Question: How can i make, say the location(Westonaria)in the image go to the far right of the "cell" in list view?

This is my current code, i 1st tried hard coding spaces(Terrible i know) but also tried android:layout_theEndof="@id/currencyTxt" for example?
'''
<?xml version="1.0" encoding="utf-8"?>
<RelativeLayout xmlns:android="http://schemas.android.com/apk/res/android"
android:layout_width="wrap_content"
android:layout_height="wrap_content"
android:padding="10dp" >
<ProgressBar
android:id="@+id/progress"
android:layout_width="wrap_content"
android:layout_height="wrap_content" />
<ImageView
android:id="@+id/iconImg"
android:layout_width="100dp"
android:layout_height="100dp"
android:layout_marginRight="50dp"/>
<TextView
android:id="@+id/titleTxt"
android:layout_width="wrap_content"
android:layout_height="wrap_content"
android:layout_toRightOf="@id/iconImg"
android:textSize="30sp"
android:textStyle="bold"
/><!--done-->
<TextView
android:id="@+id/userAliasTxt"
android:layout_width="wrap_content"
android:layout_height="wrap_content"
android:layout_toRightOf="@id/iconImg"
android:textSize="12sp"
android:layout_below="@id/titleTxt"
/> <!--done-->
<TextView
android:id="@+id/spacer"
android:text=" "
android:layout_width="wrap_content"
android:layout_height="wrap_content"
android:layout_below="@id/userAliasTxt"
android:textSize="16sp"
android:textStyle="bold"
/><!--done-->
<TextView
android:id="@+id/currencyTxt"
android:layout_width="wrap_content"
android:layout_height="wrap_content"
android:layout_toRightOf="@id/iconImg"
android:layout_below="@id/spacer"
android:textSize="20sp"
android:textAllCaps="true"
android:textStyle="bold"
android:textColor="#E69611"
/><!--done-->
<TextView
android:id="@+id/amountTxt"
android:layout_width="wrap_content"
android:layout_height="wrap_content"
android:layout_toRightOf="@id/currencyTxt"
android:textSize="20sp"
android:textColor="#E69611"
android:textStyle="bold"
android:layout_below="@id/spacer"
/><!--done-->
<TextView
android:id="@+id/spacer2"
android:layout_width="wrap_content"
android:layout_height="wrap_content"
android:layout_below="@id/spacer"
android:layout_toRightOf="@id/amountTxt"
android:textSize="20sp"
android:textStyle="bold"
/><!--done-->
<TextView
android:id="@+id/locationTxt"
android:layout_width="wrap_content"
android:layout_height="wrap_content"
android:textSize="12sp"
android:layout_below="@id/currencyTxt"
android:layout_toRightOf="@id/iconImg"
/><!--done-->
</RelativeLayout>
'''
Thanks for your help
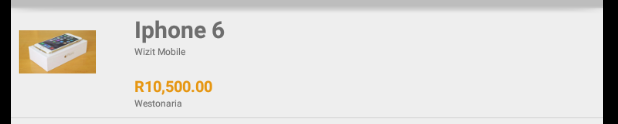
Answer: Make the parent layout width Match_Parent
make the price textview width Match_Parent
Now in price textview
'''
android:alignParentRight="ture"
'''